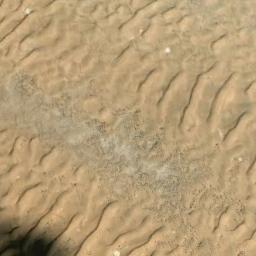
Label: desert